Question: I would like to crop the no-data part of some rasters (example of the image in <URL> without defining the extent manually.
Any idea?

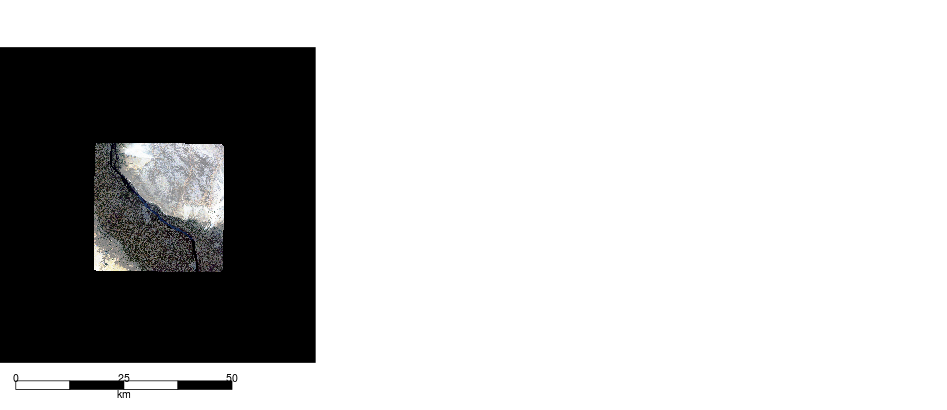
Answer: You can use 'trim' to remove exterior rows and columns that only have 'NA' values:
'''
library(raster)
r <- raster(ncols=18,nrows=18)
r[39:49] <- 1
r[205] <- 6
s <- trim(r)
'''
To change other values to or from 'NA' you can use 'reclassify'. For example, to change 'NA' to 0:
'''
x <- reclassify(r, cbind(NA, 0))
'''